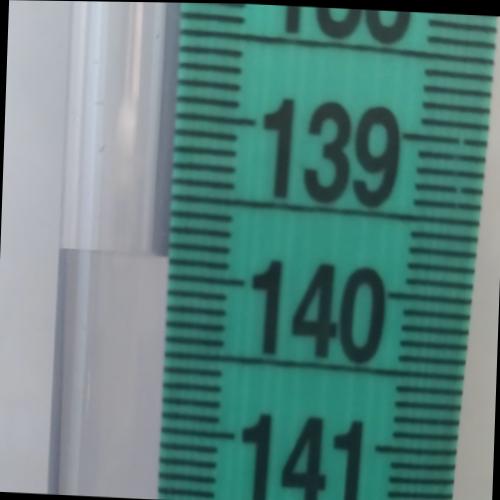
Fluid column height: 139.9 cm